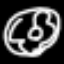
Label: donut